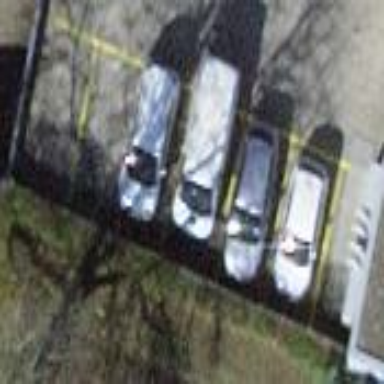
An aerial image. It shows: Parking area with surface.